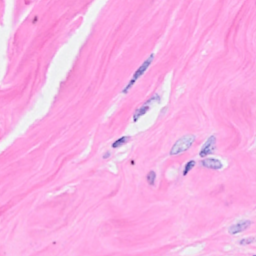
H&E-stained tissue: Breast